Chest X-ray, AP view. Patient: 20 years old, sex M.
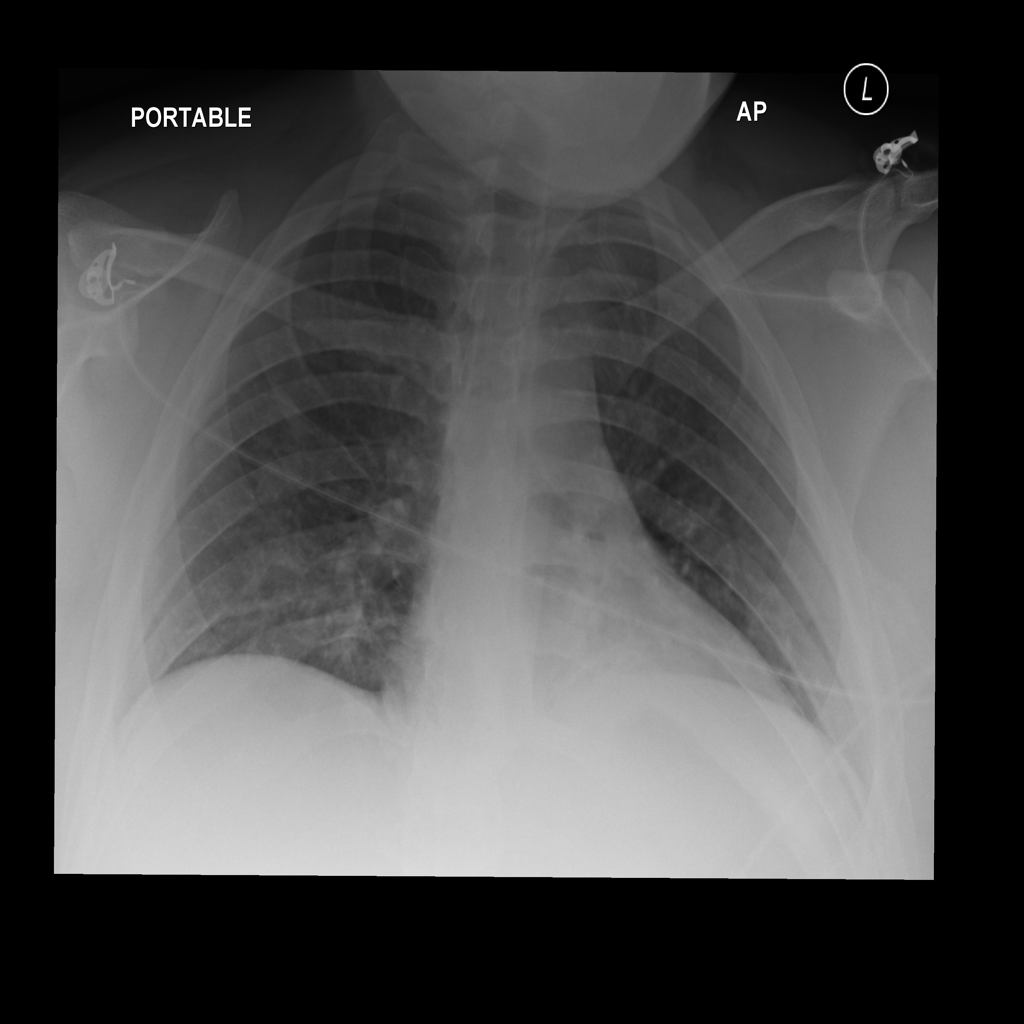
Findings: No Finding